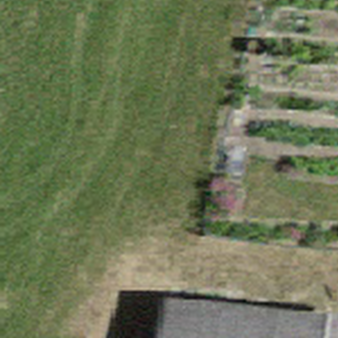
Label: other